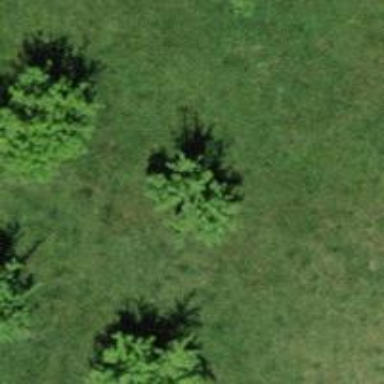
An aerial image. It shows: Broadleaved tree in natural setting.